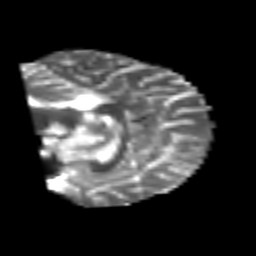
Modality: T2w
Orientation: sagittal
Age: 25
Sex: male
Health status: healthy